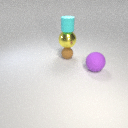
small brown rubber sphere below small cyan rubber cylinder